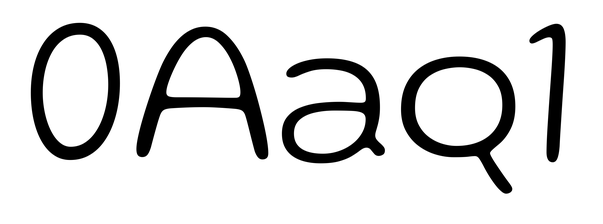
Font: Gluten_ExtraLight